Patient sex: F
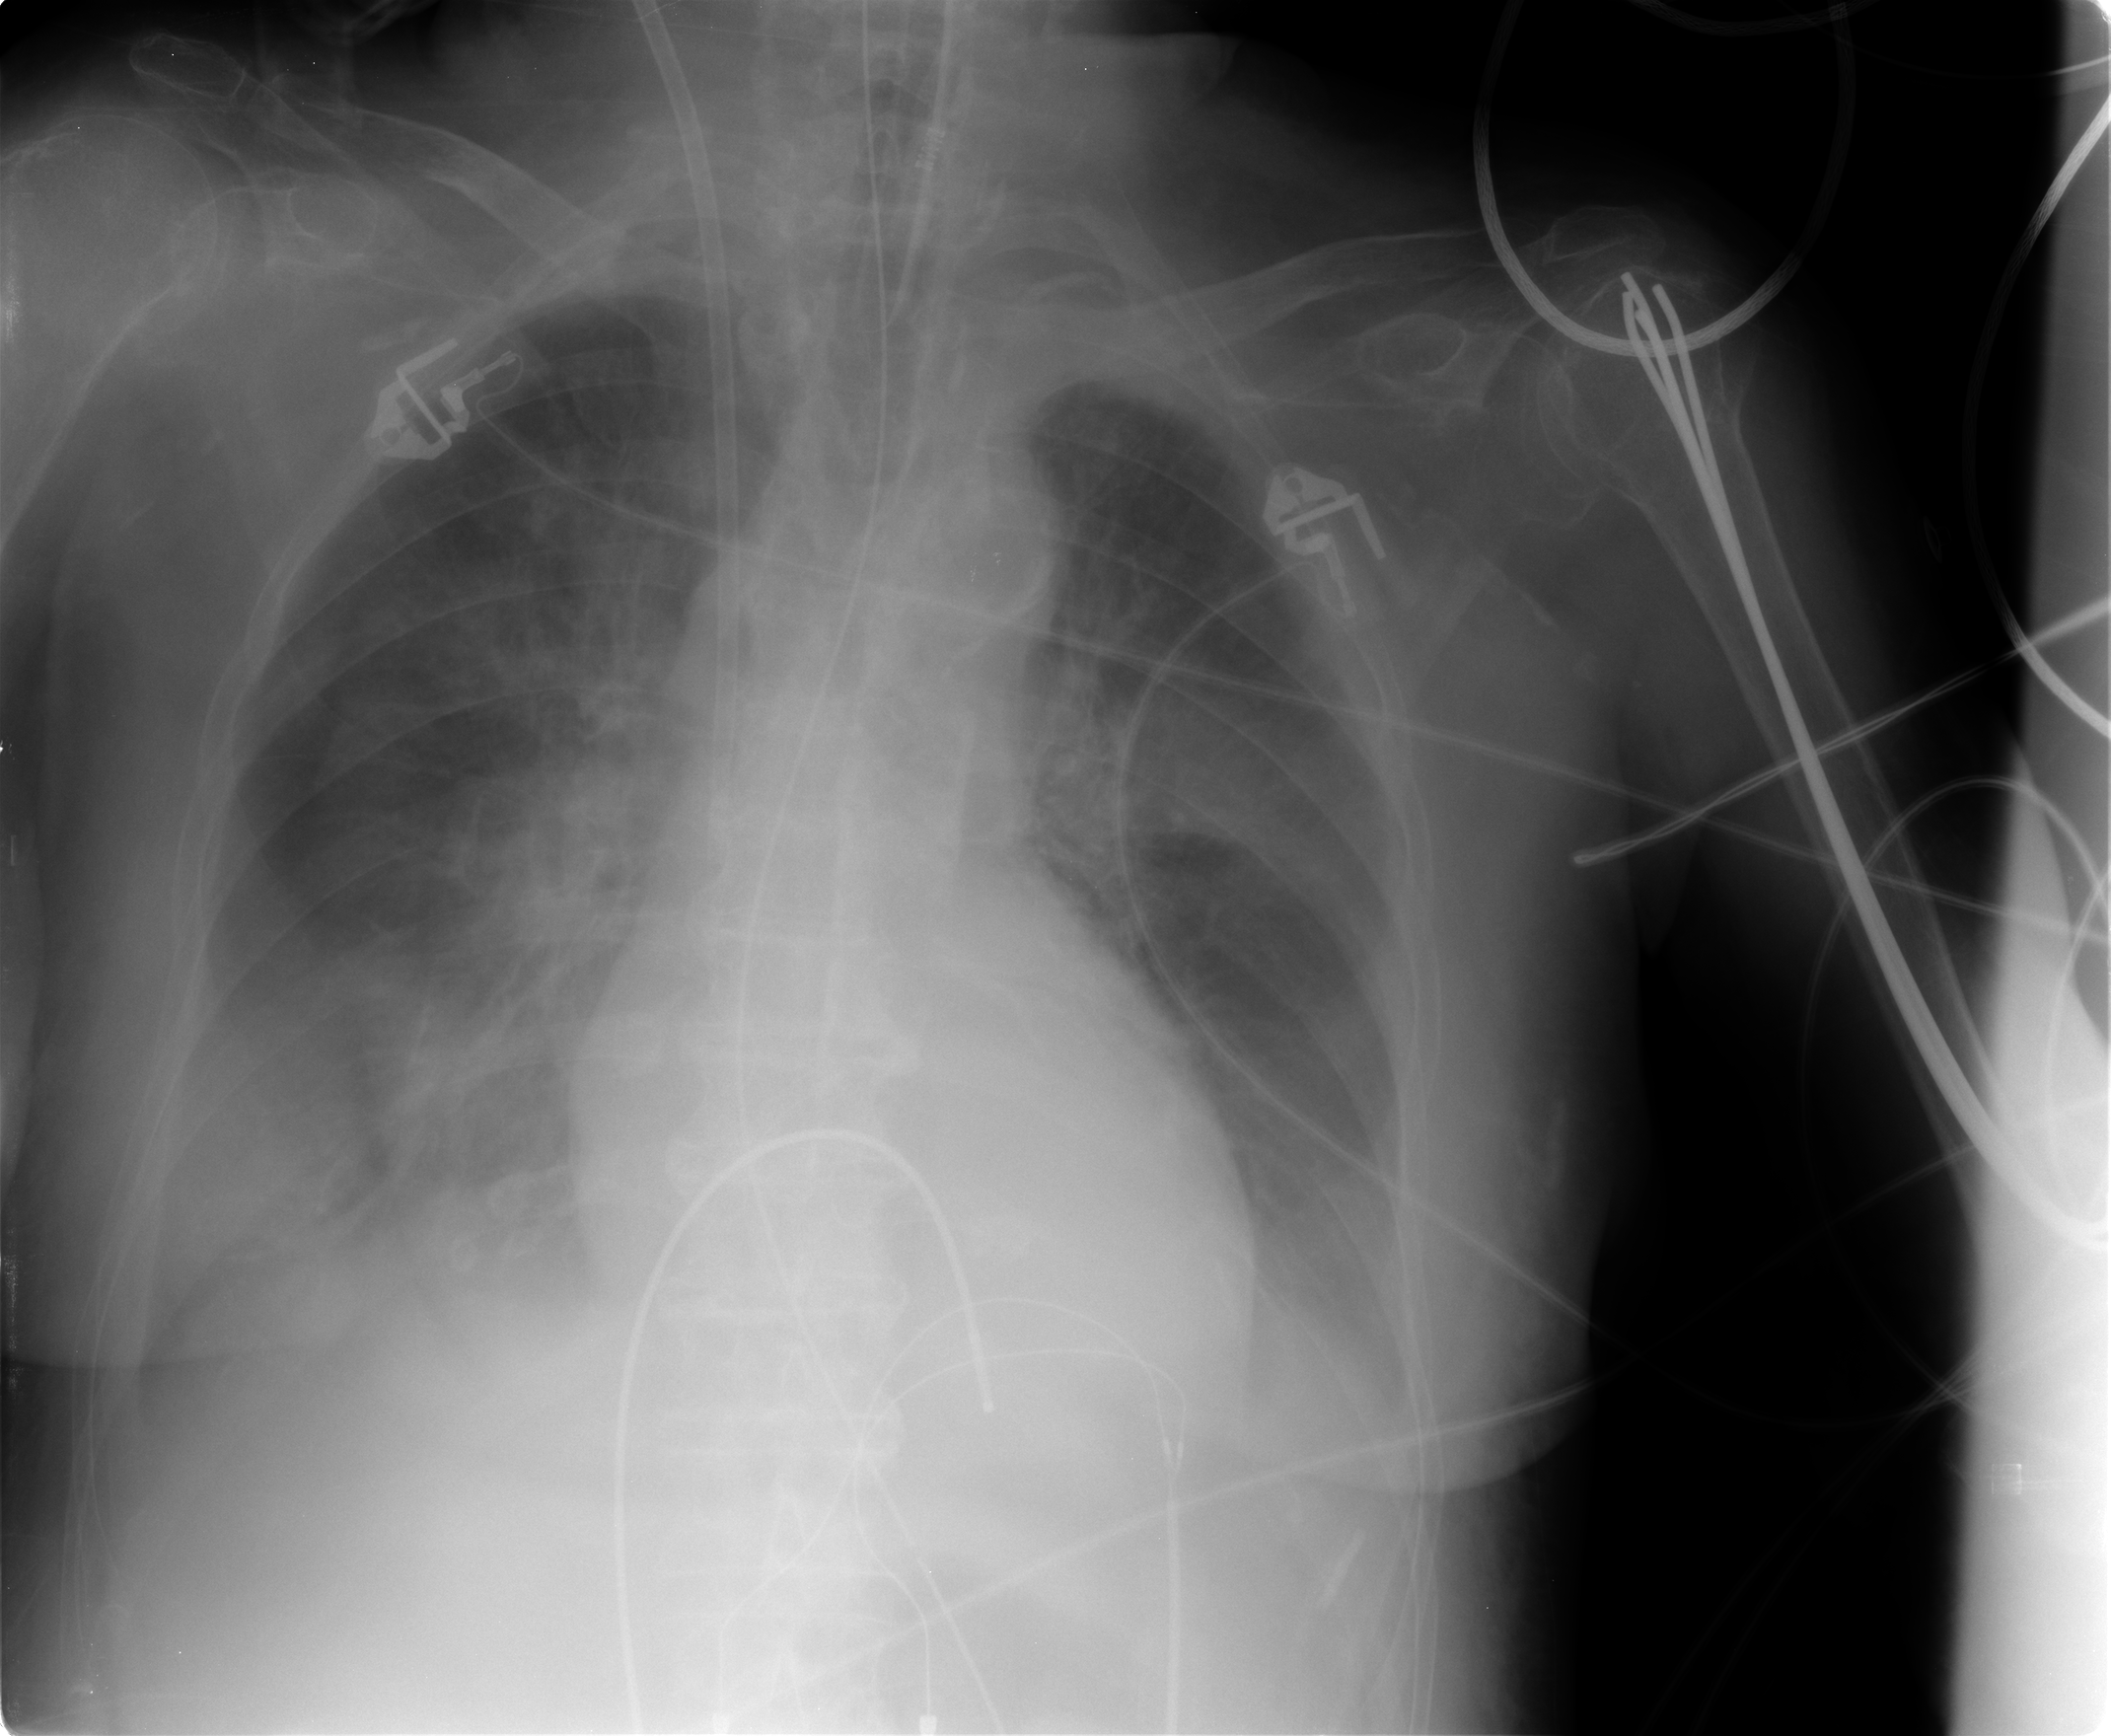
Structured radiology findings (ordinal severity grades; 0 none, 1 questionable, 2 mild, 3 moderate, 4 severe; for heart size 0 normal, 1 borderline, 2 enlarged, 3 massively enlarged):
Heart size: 0
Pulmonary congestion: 1
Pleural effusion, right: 2
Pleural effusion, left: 2
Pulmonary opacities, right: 3
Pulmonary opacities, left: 2
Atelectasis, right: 2
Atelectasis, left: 2